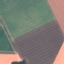
Land use / land cover class: AnnualCrop